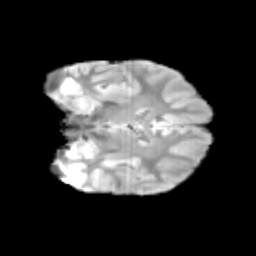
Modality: T2w
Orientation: coronal
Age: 11
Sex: male
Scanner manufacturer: siemens
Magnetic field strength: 3 T
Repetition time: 3.8 s
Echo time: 0.07 s